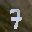
Label: 7